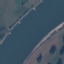
Land use / land cover class: River